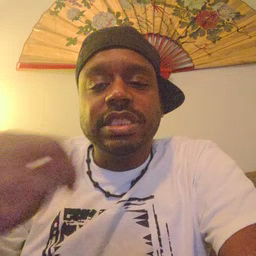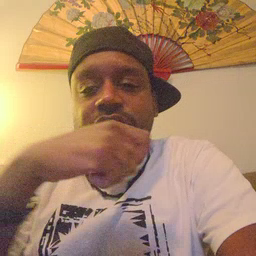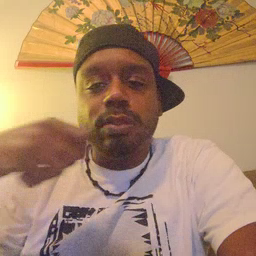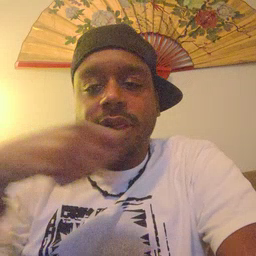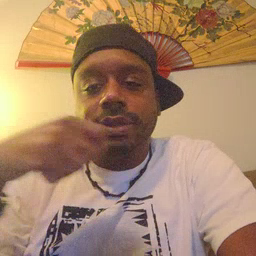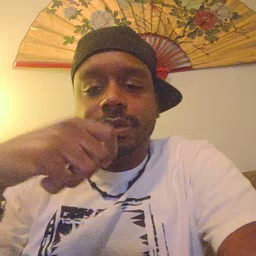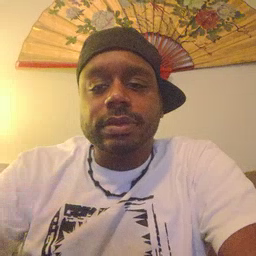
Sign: toothbrush